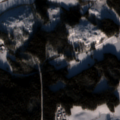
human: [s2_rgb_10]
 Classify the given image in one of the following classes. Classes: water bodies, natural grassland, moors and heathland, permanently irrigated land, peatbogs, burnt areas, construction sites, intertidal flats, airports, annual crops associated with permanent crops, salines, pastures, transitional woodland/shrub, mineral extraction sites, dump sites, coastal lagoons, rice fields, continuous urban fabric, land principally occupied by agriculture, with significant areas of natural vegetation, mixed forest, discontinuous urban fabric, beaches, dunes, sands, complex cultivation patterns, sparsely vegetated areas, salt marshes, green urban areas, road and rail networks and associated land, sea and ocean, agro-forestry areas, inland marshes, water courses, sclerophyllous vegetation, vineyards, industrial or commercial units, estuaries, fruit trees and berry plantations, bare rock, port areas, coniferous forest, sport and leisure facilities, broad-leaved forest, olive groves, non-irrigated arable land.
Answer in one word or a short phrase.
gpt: coniferous forest, mixed forest, water bodies